Question: I was just researching Kendo UI. I can see that you can embed charts in the grid, but I am unsure that there is any representation for a 2-way linear gauge in Kendo UI.
Something along the lines of:
Is there a way to do this?
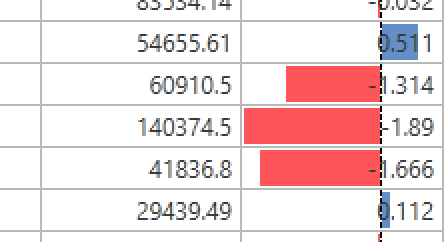
Answer: You can always integrate different types of Chart inside a Kendo Grid. The way to do this is you need to add a databound function in the grid which create chart so for each row databound it will create specific chart. I have a somewhat similar example of this for you please see this <URL>
I have also kept relevant code script over here below:
'''
<script> var firstNames = ["Nancy", "Andrew", "Janet", "Margaret", "Steven", "Michael", "Robert", "Laura", "Anne", "Nige"],
lastNames = ["Davolio", "Fuller", "Leverling", "Peacock", "Buchanan", "Suyama", "King", "Callahan", "Dodsworth", "White"],
cities = ["Seattle", "Tacoma", "Kirkland", "Redmond", "London", "Philadelphia", "New York", "Seattle", "London", "Boston"],
titles = ["Accountant", "Vice President, Sales", "Sales Representative", "Technical Support", "Sales Manager", "Web Designer",
"Software Developer", "Inside Sales Coordinator", "Chief Techical Officer", "Chief Execute Officer"],
birthDates = [new Date("1948/12/08"), new Date("1952/02/19"), new Date("1963/08/30"), new Date("1937/09/19"), new Date("1955/03/04"), new Date("1963/07/02"), new Date("1960/05/29"), new Date("1958/01/09"), new Date("1966/01/27"), new Date("1966/03/27")];
function createRandomData(count) {
var data = [],
now = new Date();
for (var i = 0; i < count; i++) {
var firstName = firstNames[Math.floor(Math.random() * firstNames.length)],
lastName = lastNames[Math.floor(Math.random() * lastNames.length)],
city = cities[Math.floor(Math.random() * cities.length)],
title = titles[Math.floor(Math.random() * titles.length)],
birthDate = birthDates[Math.floor(Math.random() * birthDates.length)],
age = now.getFullYear() - birthDate.getFullYear(),
tableValues = [];
var projLength = Math.floor(Math.random()*10);
for(var t=0;t<projLength;t++){
tableValues.push({year:2005+t,value:Math.floor(Math.random()*1000)})
}
data.push({
Id: i + 1,
FirstName: firstName,
LastName: lastName,
City: city,
Title: title,
BirthDate: birthDate,
Age: age,
tableValues:tableValues
});
}
return data;
}</script>
<div id="grid"></div>
<script>
$(document).ready(function() {
$("#grid").kendoGrid({
dataSource: {
data: createRandomData(50),
pageSize: 10
},
groupable: true,
sortable: true,
pageable: {
refresh: true,
pageSizes: true
},
dataBound:function(){
var grid = this;
$(".chart").each(function(){
var chart = $(this);
var tr = chart.closest('tr');
var model = grid.dataItem(tr);
chart.kendoChart({
legend:{
visible:false
},
dataSource: {
data: model.tableValues
},
series: [{
field: "value",
name: "United States"
}],
valueAxis: {
labels: {
format: "{0}$"
}
},
categoryAxis: {
field: "year"
},
tooltip: {
visible: true,
format: "{0}$"
}
});
})
},
columns: [ {
field: "FirstName",
width: 90,
title: "First Name"
} , {
field: "LastName",
width: 90,
title: "Last Name"
} , {
width: 100,
field: "City"
} , {
field: "Title"
} ,
{
template:'<div class="chart" style="height:200px"></div>' ,
width:350
},
{
field: "BirthDate",
title: "Birth Date",
template: '#= kendo.toString(BirthDate,"dd MMMM yyyy") #'
} , {
width: 50,
field: "Age"
}
]
});
});
</script>
'''
Please let me know if you need any further help